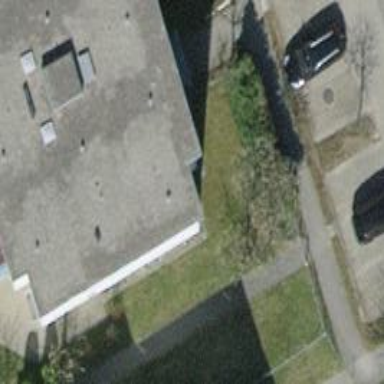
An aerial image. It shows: Urban tree adds touch of nature to the surroundings.